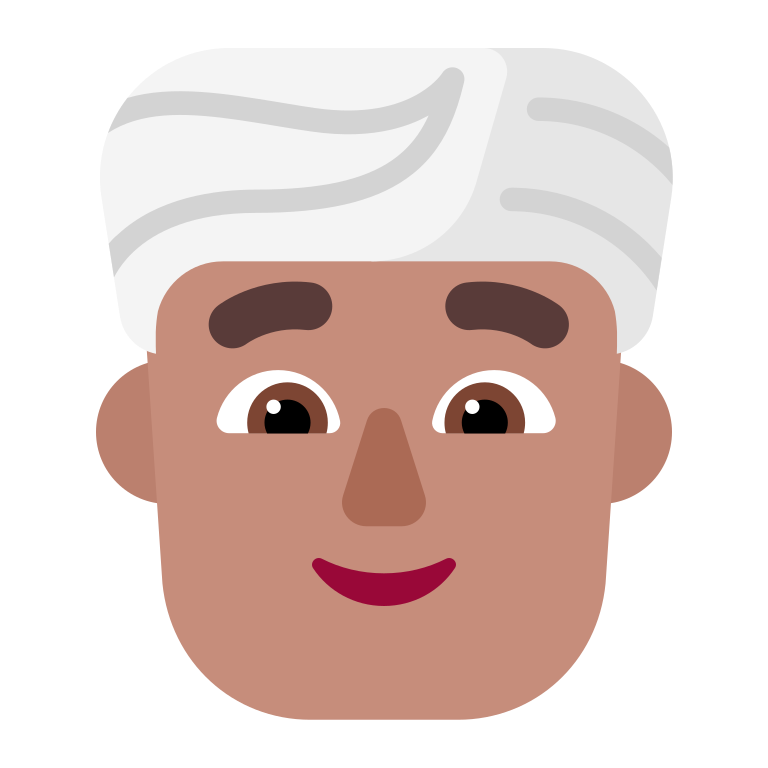
man wearing turban flat